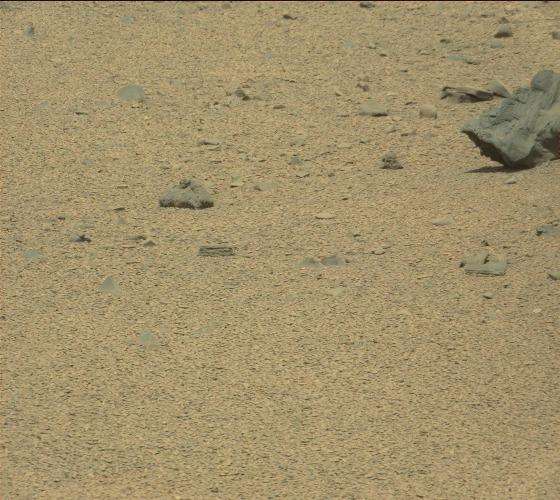
Terrain classes present: Gravel / Sand / Soil, Rock